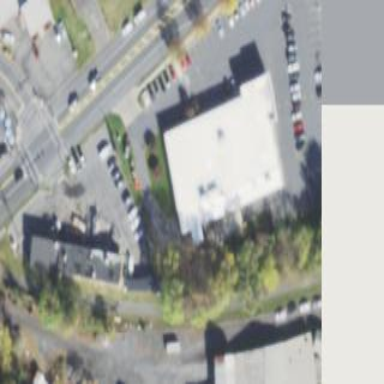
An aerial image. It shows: Supermarket building.